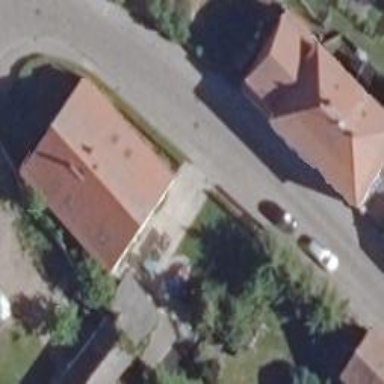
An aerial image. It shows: Residential road with sidewalks on both sides.